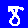
Digit: 8